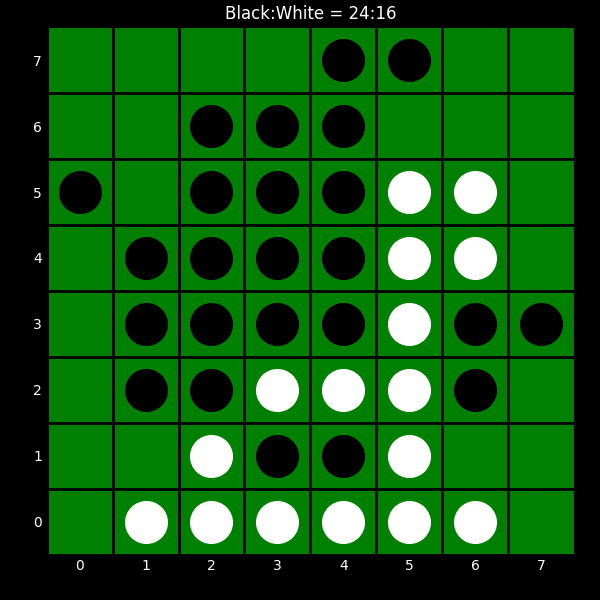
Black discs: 24
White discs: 16